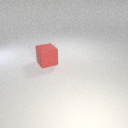
large red rubber cube